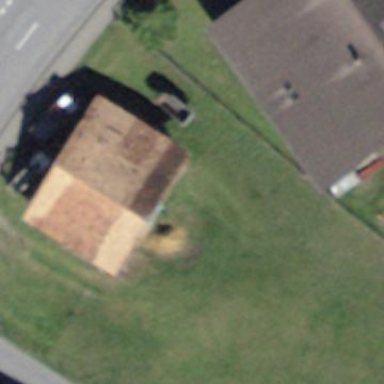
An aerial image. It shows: Rural barn.